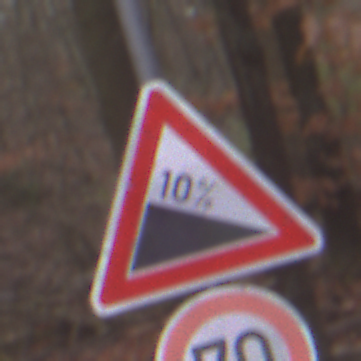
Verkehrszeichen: Gefaelle10
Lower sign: Geschwindigkeit70
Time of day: Midday
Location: Outdoor (Nature)
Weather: Overcast
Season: Autumn
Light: Natural